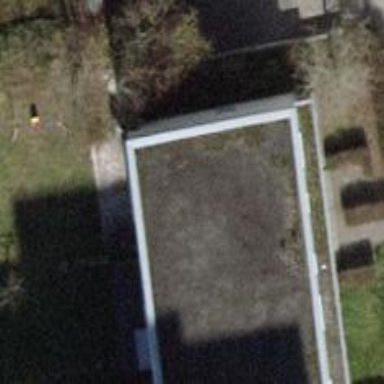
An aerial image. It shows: Flat-roofed house.